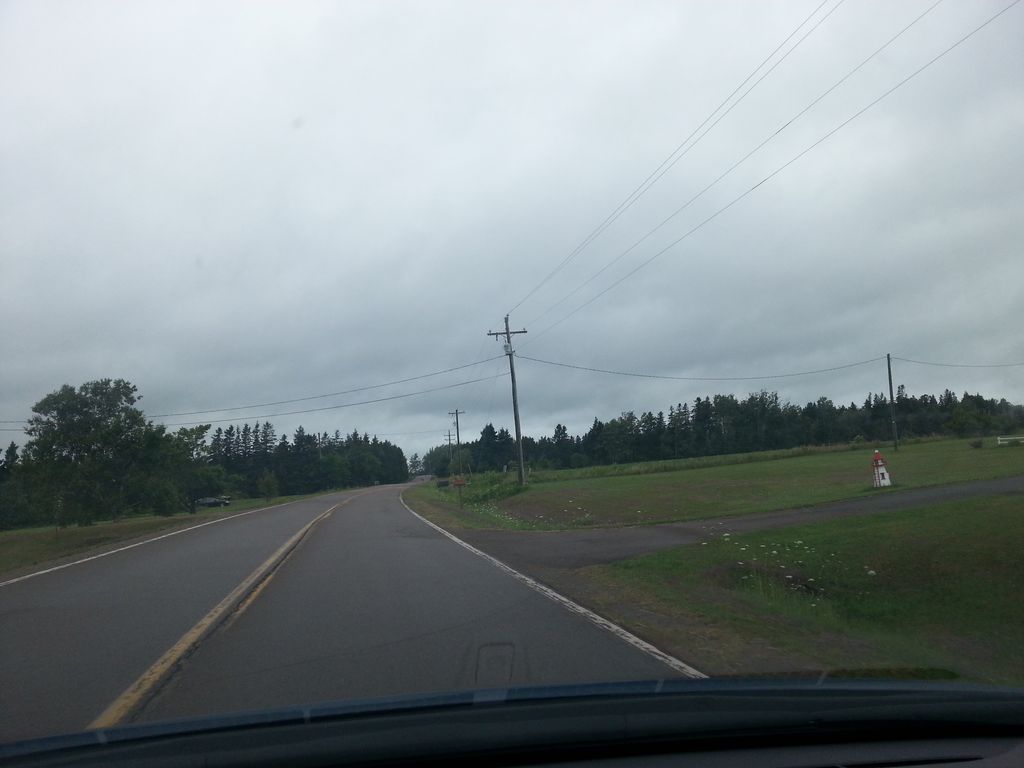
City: charlottetown